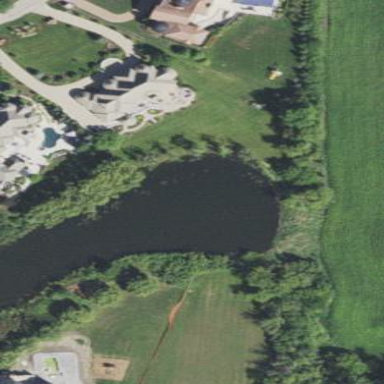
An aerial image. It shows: Serene pond surrounded by nature.